Question: I have the following XML payload, which I'm trying to use for Spring Integration and Spring Integration AMQP:
'''
<?xml version="1.0" encoding="UTF-8"?>
<order>
<items>
<item_name>Item1</item_name>
</items>
<items>
<item_name>Item2</item_name>
</items>
<items>
<item_name>Item3</item_name>
</items>
</order>
'''
I'm splitting the message by using a xpath-splitter:
'''
<int-xml:xpath-splitter input-channel="amqpInboundChannel" output-channel="aggregateChannel">
<int-xml:xpath-expression expression="//items"></int-xml:xpath-expression>
</int-xml:xpath-splitter>
'''
I works fine and the message are being split into 3 new messages e.g. with this payload:
'''
<?xml version="1.0" encoding="UTF-8"?>
<items>
<item_name>Item1</item_name>
</items>
'''
After this step the messages are being aggregated using this setup:
'''
<int:aggregator input-channel="aggregateChannel" output-channel="channelSJ" message-store="messageStore">
</int:aggregator>
<bean id="messageStore" class="org.springframework.integration.store.SimpleMessageStore" />
'''
As a final step the message is being sent to an exchange using this outbound-channel-adapter:
'''
<amqp:outbound-channel-adapter channel="channelSJ" exchange-name="ex_store" routing-key="sj" amqp-template="rabbitTemplate" header-mapper="myHeaderMapper"/>
<int:channel id="channelSJ">
<int:interceptors>
<int:wire-tap channel="logger"/>
</int:interceptors>
</int:channel>
'''
Unfortunately something goes wrong, because i end up with something like this payload. I need it to remain in XML format.

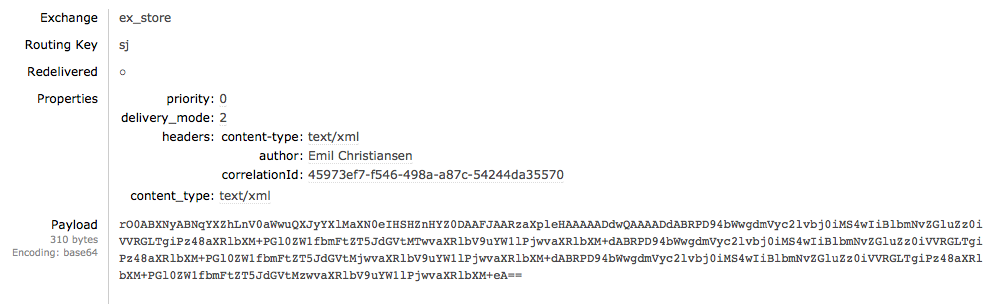
Answer: You are sending a 'Collection' of Strings the the AMQP adapter.
By default, that adapter can only handle 'String', 'byte[]' and 'Serializable'; in this case he will use Java serialization because the 'Collection' is 'Serializable'.
You have a couple of options...
- 'JsonMessageConverter''amqp-template'- 'String'